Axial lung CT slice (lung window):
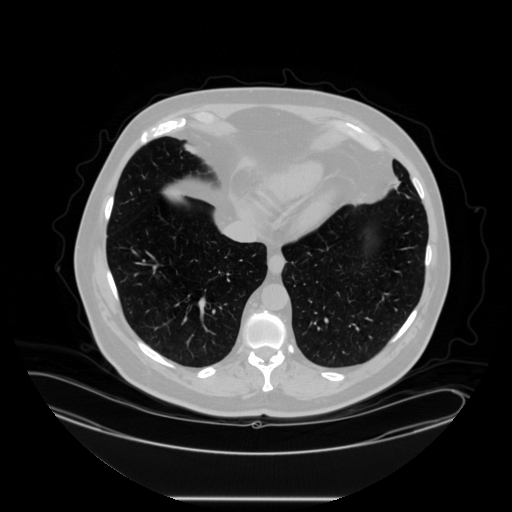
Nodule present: no